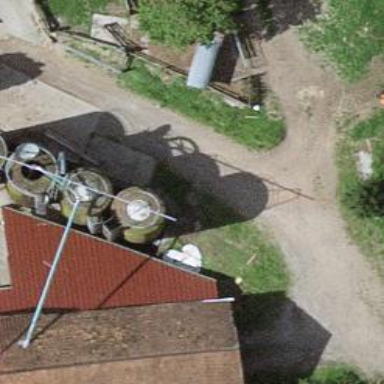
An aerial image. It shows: Silo.